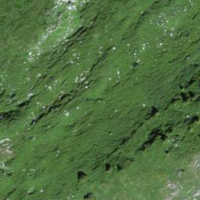
EUNIS habitat code: 23
Species observed at this site:
Lysandra coridon